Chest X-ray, PA view. Patient: 57 years old, sex M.
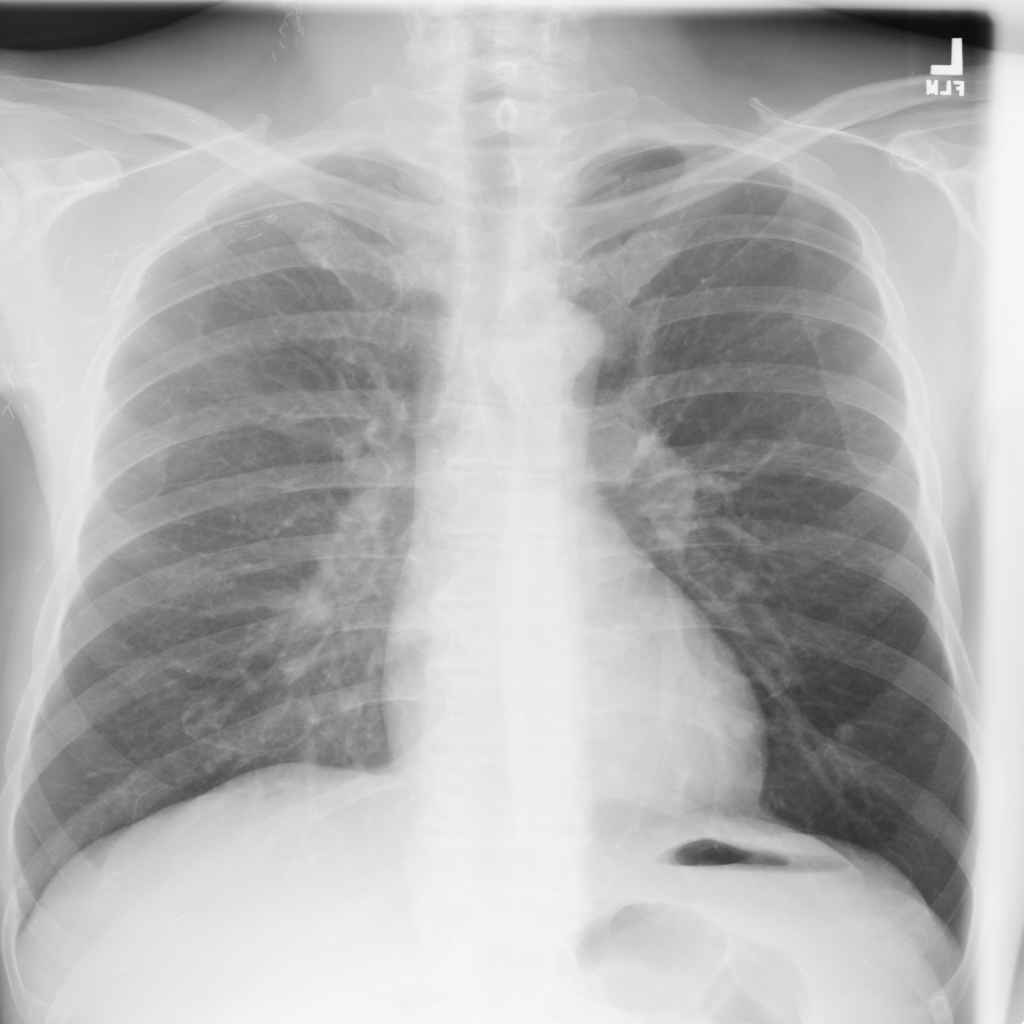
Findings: No Finding